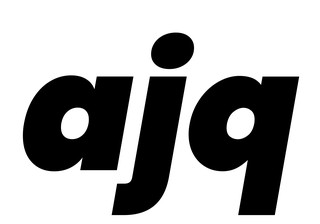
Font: Poppins-BlackItalic